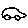
Label: car